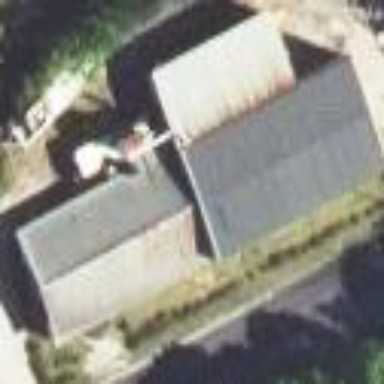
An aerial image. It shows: Industrial building.